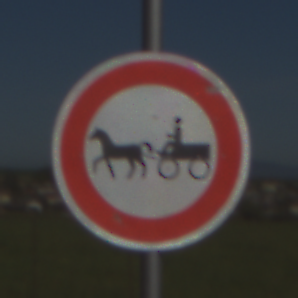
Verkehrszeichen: VerbotGespannfuhrwerke
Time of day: MorningAfternoon
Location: Outdoor (RoadRail)
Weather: Clear
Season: NotSpecified
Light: Natural